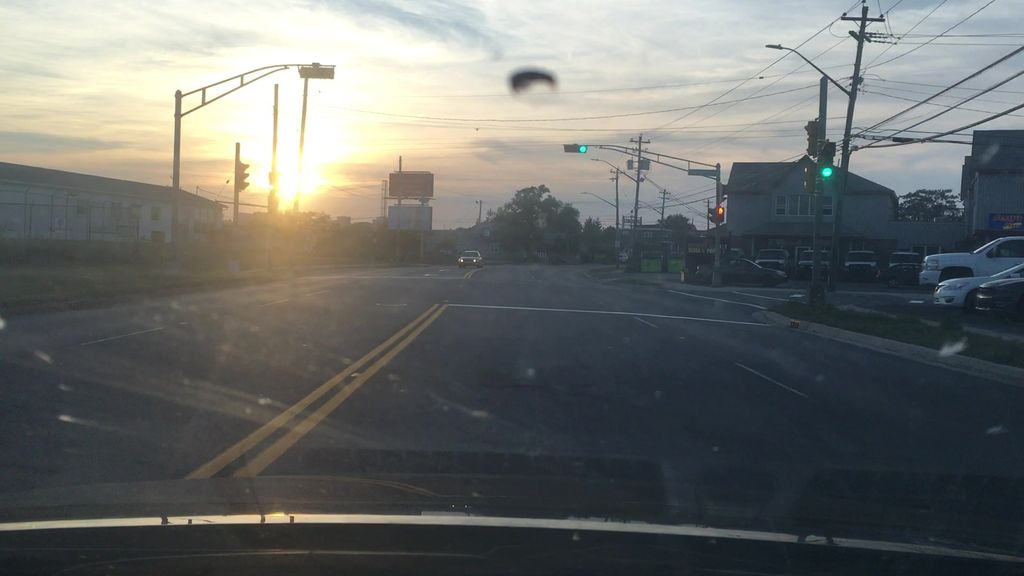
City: halifax